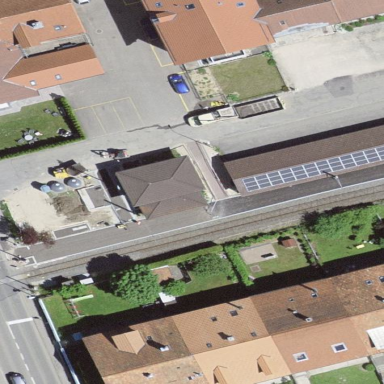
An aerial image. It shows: Platform for public transport with shelter. The platform is for railway use.